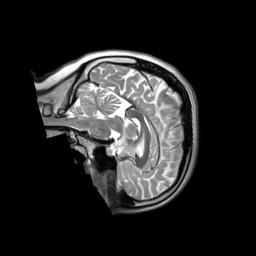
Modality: T2w
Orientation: sagittal
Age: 23
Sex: female
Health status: ill
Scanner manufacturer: siemens
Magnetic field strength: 3 T
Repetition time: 2.8 s
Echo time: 0.326 s